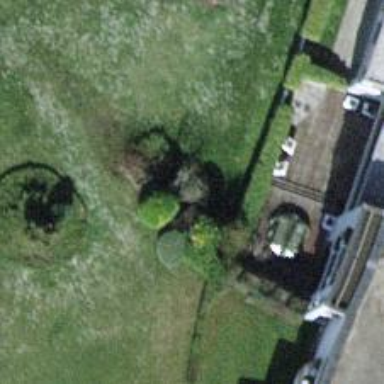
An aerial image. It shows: Evergreen needle-leaved tree in park.